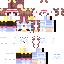
A female human skin with pale skin, wearing brown long hair dressed in a blue tshirt and brown pants, featuring a closed mouth.